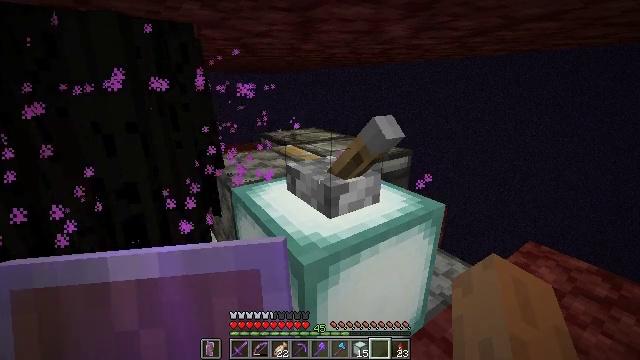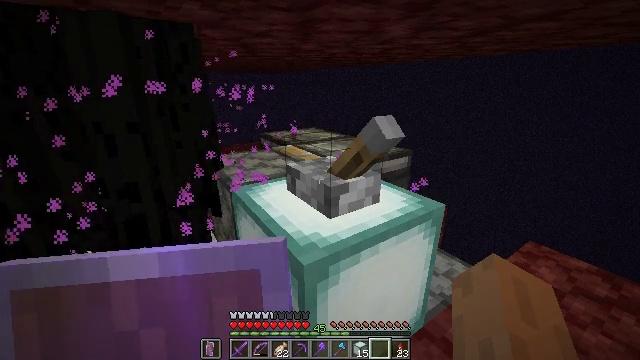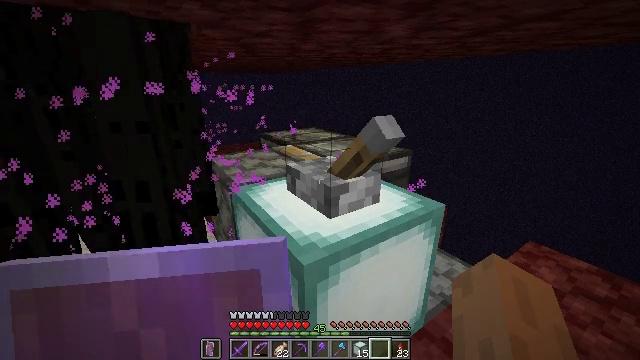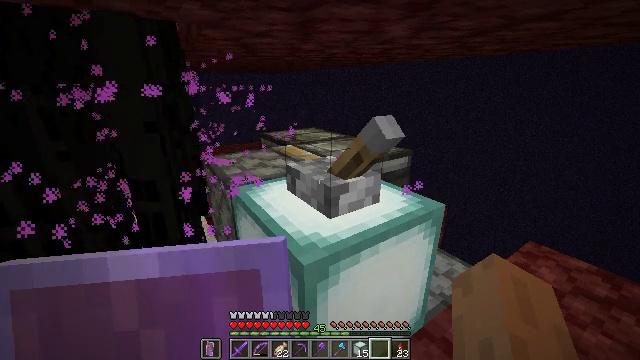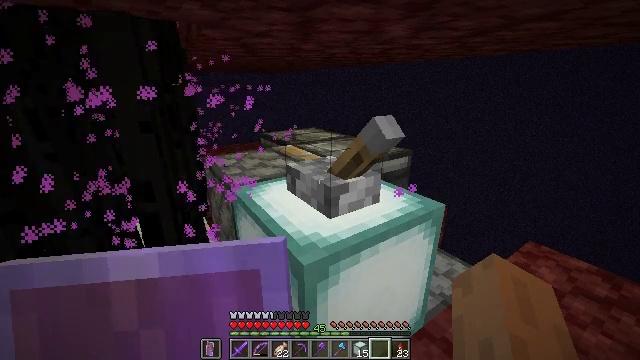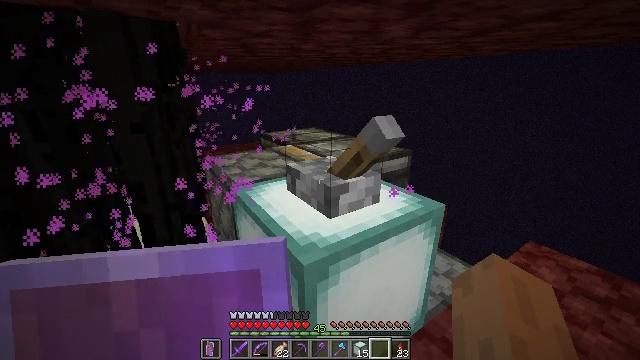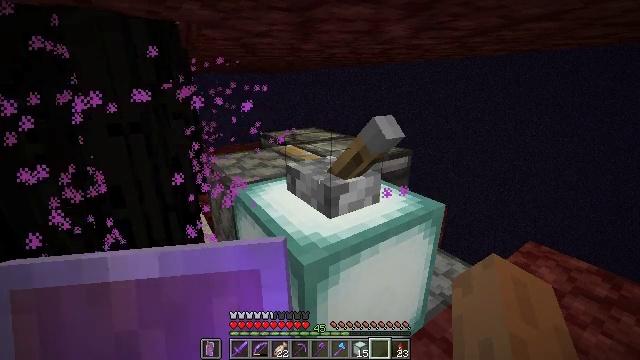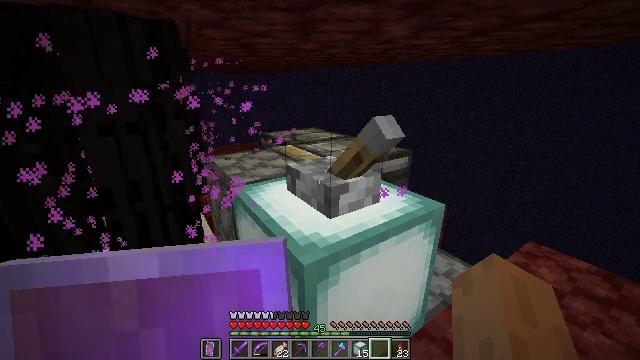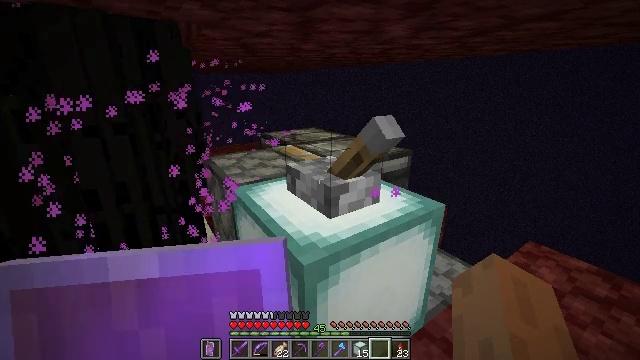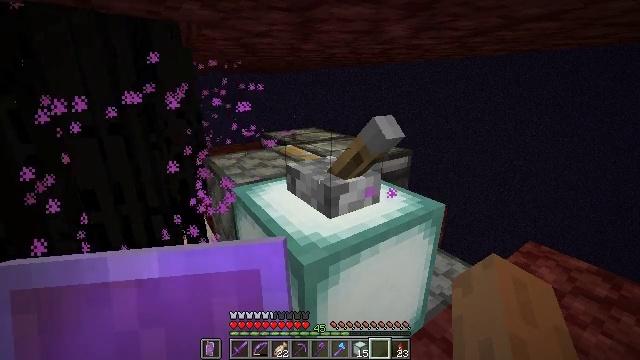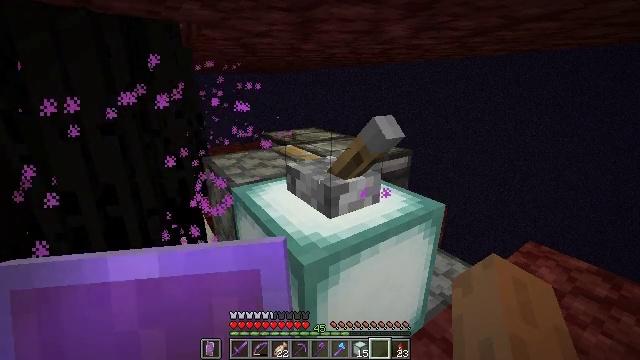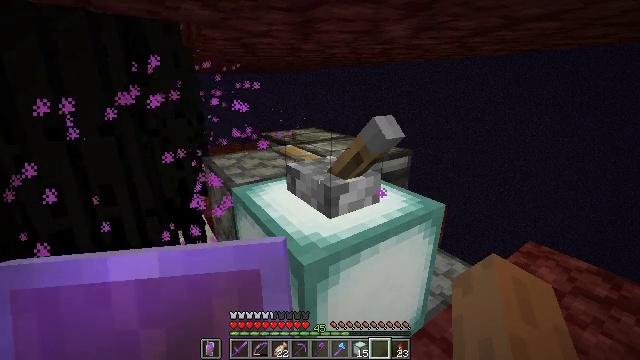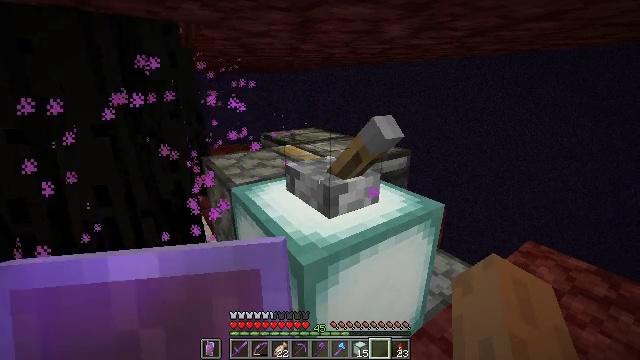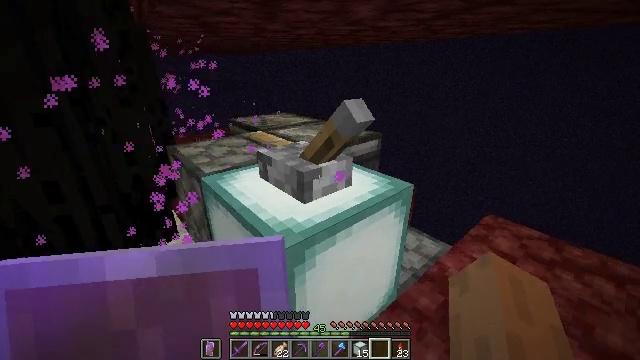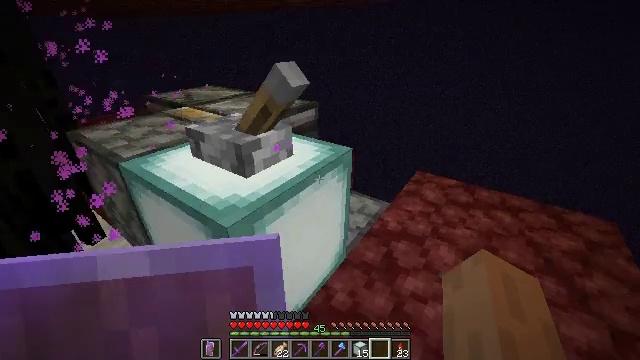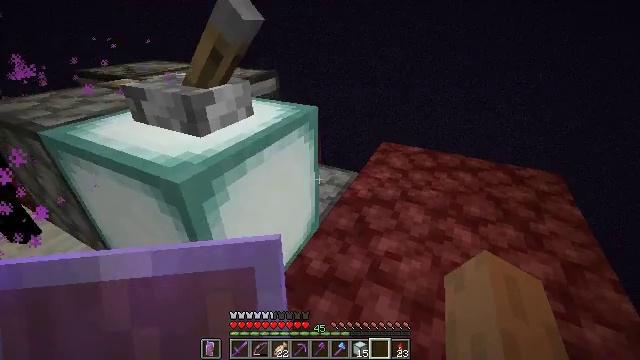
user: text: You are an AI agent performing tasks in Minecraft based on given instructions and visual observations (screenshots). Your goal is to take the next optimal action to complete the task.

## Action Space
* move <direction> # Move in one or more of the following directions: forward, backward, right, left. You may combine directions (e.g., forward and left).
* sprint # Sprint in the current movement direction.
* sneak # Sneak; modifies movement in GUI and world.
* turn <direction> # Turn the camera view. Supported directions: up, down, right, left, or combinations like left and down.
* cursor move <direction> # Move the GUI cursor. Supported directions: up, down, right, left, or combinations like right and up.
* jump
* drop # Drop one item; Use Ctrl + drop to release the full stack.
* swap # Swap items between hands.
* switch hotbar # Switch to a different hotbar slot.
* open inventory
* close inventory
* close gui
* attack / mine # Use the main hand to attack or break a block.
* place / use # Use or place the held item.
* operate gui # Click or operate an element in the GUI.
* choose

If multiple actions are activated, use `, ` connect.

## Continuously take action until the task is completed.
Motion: motion action
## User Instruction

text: Attack the lever to remove it.
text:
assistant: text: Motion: no_op
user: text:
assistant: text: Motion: no_op
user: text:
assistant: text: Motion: no_op
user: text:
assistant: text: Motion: no_op
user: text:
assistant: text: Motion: no_op
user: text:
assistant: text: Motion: no_op
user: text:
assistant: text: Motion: no_op
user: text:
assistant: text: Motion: no_op
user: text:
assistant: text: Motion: no_op
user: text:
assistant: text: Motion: no_op
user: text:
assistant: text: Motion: no_op
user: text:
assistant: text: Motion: no_op
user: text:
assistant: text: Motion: sneak, turn right and down
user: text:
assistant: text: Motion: sneak, turn right and down
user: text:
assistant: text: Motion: sneak, turn right and down
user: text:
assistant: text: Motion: sneak
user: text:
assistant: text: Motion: sneak
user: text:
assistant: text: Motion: move forward, sneak
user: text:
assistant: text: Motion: move forward, sneak
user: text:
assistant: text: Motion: move forward, sneak
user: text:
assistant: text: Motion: move forward, sneak
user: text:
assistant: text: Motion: move forward, sneak
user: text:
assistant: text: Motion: move forward, sneak
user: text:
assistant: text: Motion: move forward, sneak
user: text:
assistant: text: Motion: move forward, sneak
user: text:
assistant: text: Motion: move forward and move right, sneak
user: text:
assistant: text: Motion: move forward and move right, sneak, turn left
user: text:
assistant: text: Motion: move forward and move right, sneak, turn left
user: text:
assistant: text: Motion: move forward and move right, sneak, turn left
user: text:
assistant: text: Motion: move forward and move right, sneak, turn left